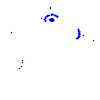
Particle: pion